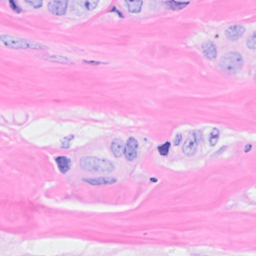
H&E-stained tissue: Breast